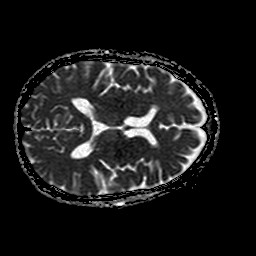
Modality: ADC
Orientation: axial
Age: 49
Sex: female
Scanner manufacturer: philips
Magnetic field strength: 1.5 T
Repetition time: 3.679 s
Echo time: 0.09411 s